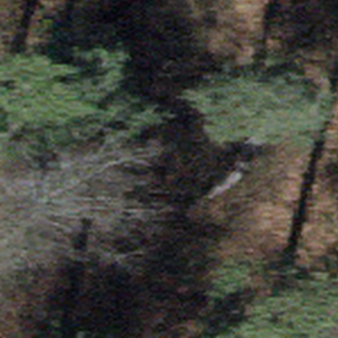
Label: other